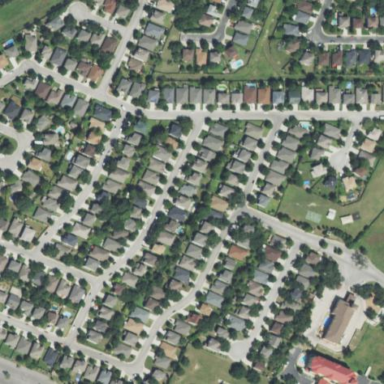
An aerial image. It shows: Residential neighbourhood.